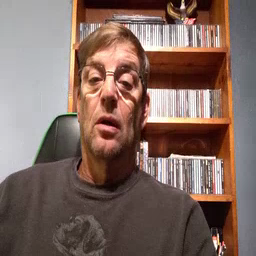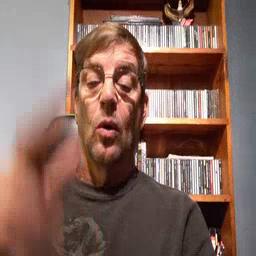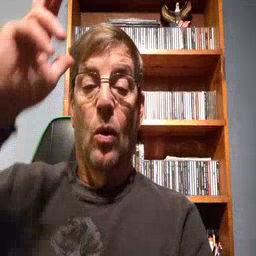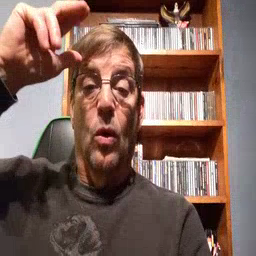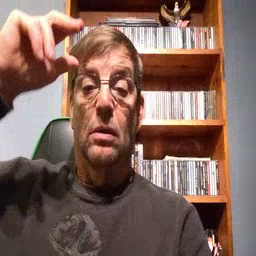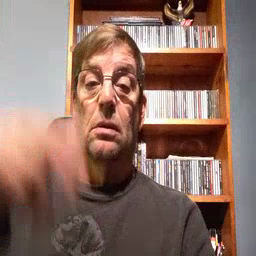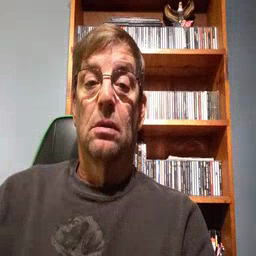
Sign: horse